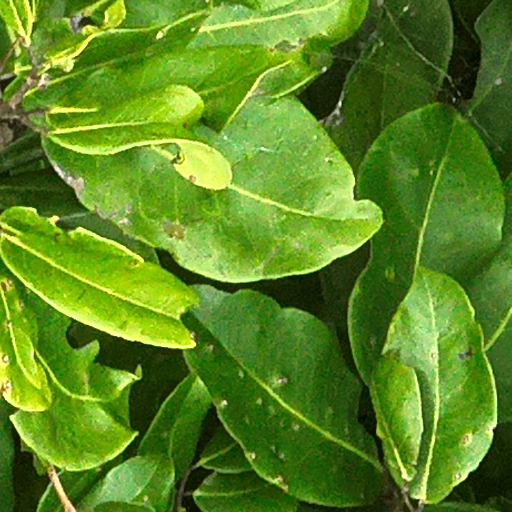
Species: Prioria copaifera
GBIF accepted scientific name: Prioria copaifera
Crown area (m\u00b2): 140.301